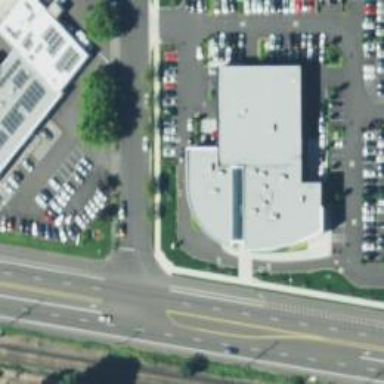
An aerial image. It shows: Car shop building.